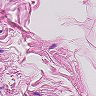
Metastatic tissue present: no